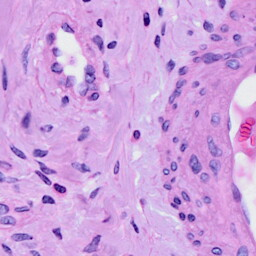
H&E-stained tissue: Cervix